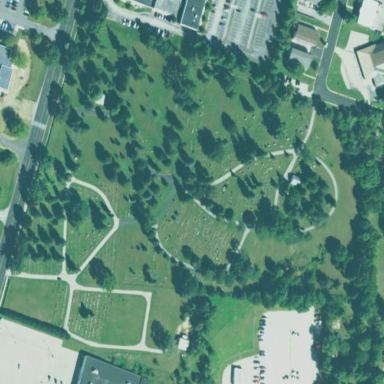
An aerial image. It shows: Cemetery.